Interaction volume radius: 5 \u00c5
Interaction volume height: 15 \u00c5
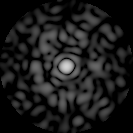
Disorder parameter: 0.8802